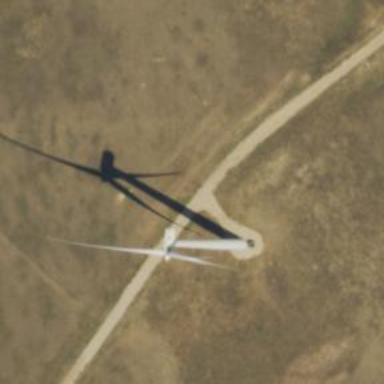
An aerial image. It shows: Wind generator using horizontal axis wind turbines.